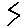
Label: zigzag